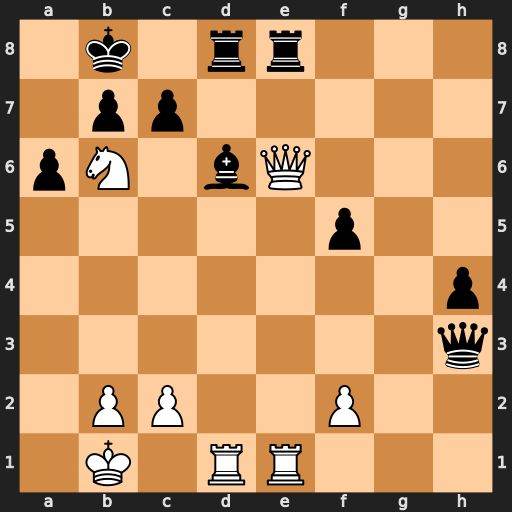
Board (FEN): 1k1rr3/1pp5/pN1bQ3/5p2/7p/7q/1PP2P2/1K1RR3
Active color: w
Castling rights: -
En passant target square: -
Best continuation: Qxe8 Rxe8 Rxe8+ Ka7 Nc8+